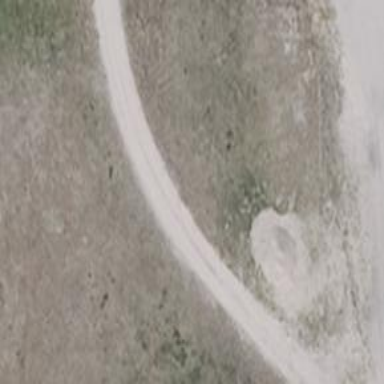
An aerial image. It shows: Agricultural vehicle on driveway used as service road.